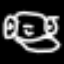
Label: frog